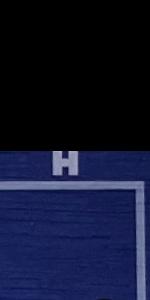
Label: Empty